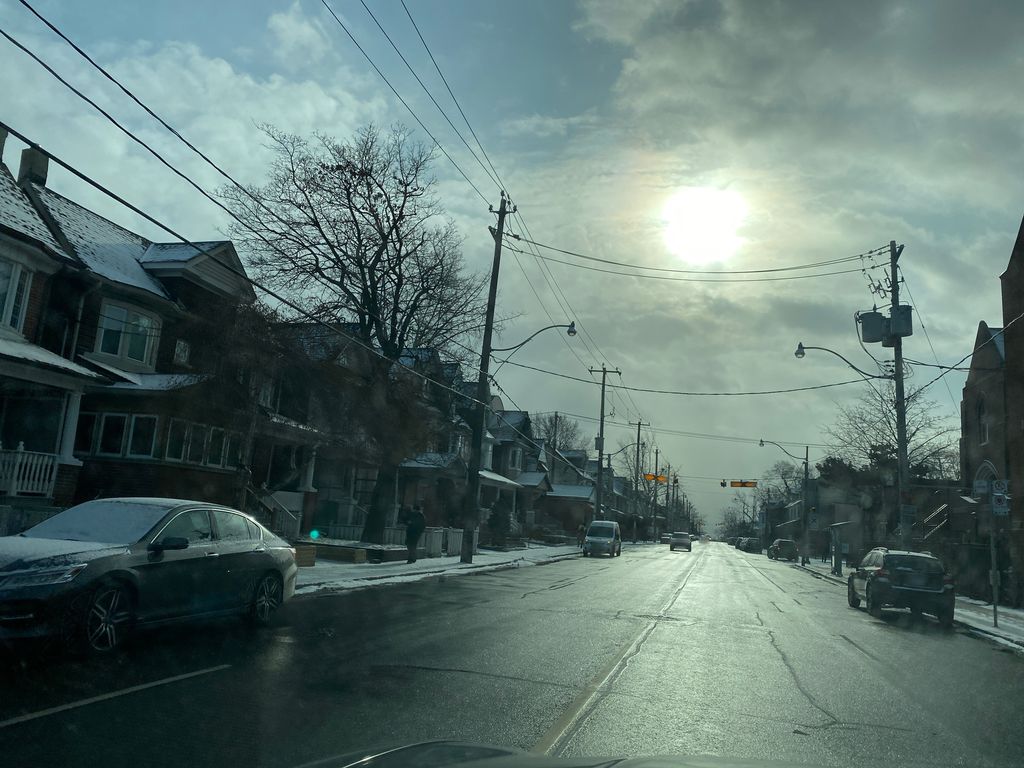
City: toronto